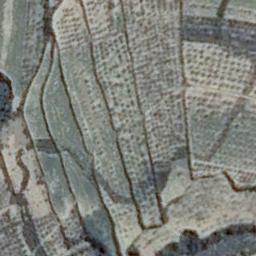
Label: terrace